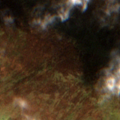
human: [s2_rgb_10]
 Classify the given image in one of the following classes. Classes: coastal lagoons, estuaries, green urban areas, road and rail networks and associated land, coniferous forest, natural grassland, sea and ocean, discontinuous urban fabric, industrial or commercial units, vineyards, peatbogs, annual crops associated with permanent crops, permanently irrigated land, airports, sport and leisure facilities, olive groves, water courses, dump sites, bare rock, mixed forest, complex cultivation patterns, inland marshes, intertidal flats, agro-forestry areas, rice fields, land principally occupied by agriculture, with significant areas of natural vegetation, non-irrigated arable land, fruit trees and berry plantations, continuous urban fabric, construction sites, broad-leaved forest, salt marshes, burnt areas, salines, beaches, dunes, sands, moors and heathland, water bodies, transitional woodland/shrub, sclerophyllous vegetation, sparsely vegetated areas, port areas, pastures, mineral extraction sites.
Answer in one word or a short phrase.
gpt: natural grassland, moors and heathland, peatbogs